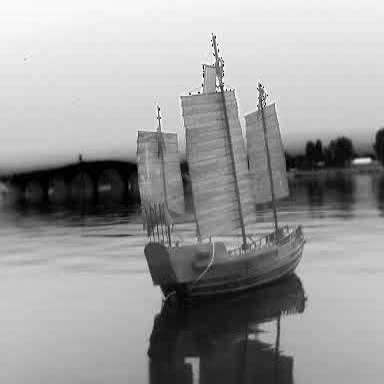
There is a sailboat in the infrared image.